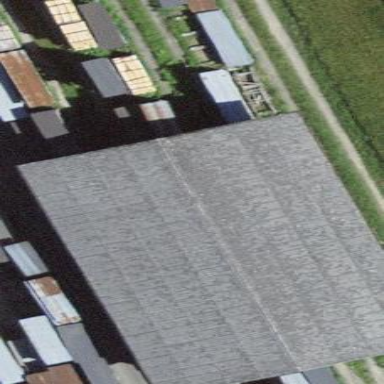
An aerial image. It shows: Warehouse building.